Question: I have wrote a macro that I want to copy a path location for a saved email and its attachments into column B, but only for when no '.csv' file is found. Here is my code below:
'''
Dim csv_ap As String
Dim path_report As String
Sheets("Mail Report").Activate
csv_ap = Range("C65000").End(xlUp).Value
If csv_ap = "NO" Then
path_report = MAIN_PATH & "For Resolution" & Format(today, "dd_mm_yy") & "manual_handling_" & Range("A65000").End(xlUp).Value
Range("B65000").End(xlUp).Offset(1).Value = path_report
End If
'''
Here is the resulting spreadsheet after the macro has run. As you can see the paths are not aligned with the "NO"s in column 'C'. I need the macro to realize the paths need to be aligned with the correct row. How can I do this? (the picture below is an example in which will be different in other cases)

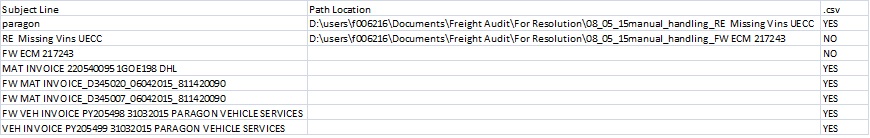
Answer: There are many different (and possibly better) ways to approach this, but with making minimal change to your existing code you could do this:
'''
Dim csv_ap As Range
Dim path_report As String
Sheets("Mail Report").Activate
set csv_ap = Range("C65000").End(xlUp)
If csv_ap.Value = "NO" Then
path_report = MAIN_PATH & "For Resolution" & Format(today, "dd_mm_yy") & "manual_handling_" & Range("A65000").End(xlUp).Value
csv_ap.Offset(0, -1) = path_report
End If
'''
Instead of returning a string as 'csv_ap', it returns a range. It then tests the value of the cell and if it equals "NO" returns the path report into the cell to the left.